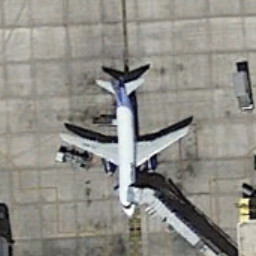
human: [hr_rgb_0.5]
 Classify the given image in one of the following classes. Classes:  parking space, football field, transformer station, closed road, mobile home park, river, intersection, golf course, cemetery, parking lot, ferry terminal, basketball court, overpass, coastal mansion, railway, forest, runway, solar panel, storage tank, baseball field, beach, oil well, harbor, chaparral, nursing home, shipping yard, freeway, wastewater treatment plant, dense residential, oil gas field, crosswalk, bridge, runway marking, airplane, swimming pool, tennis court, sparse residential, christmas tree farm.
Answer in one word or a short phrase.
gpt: airplane